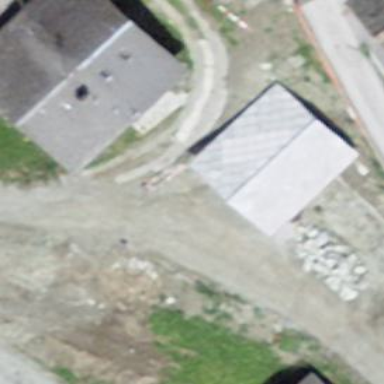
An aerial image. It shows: Parking area consisting of garage boxes.